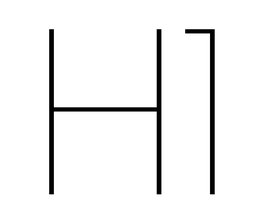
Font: Poppins-Thin